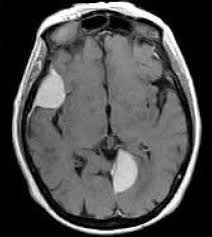
Label: meningioma